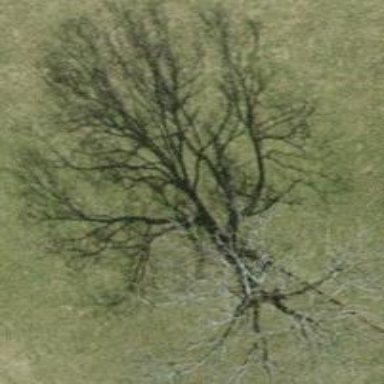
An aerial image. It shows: Urban tree adds touch of nature to the surroundings.